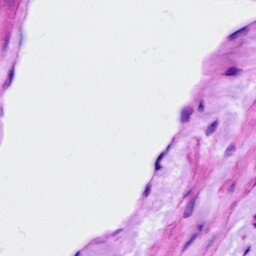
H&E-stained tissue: Ovarian